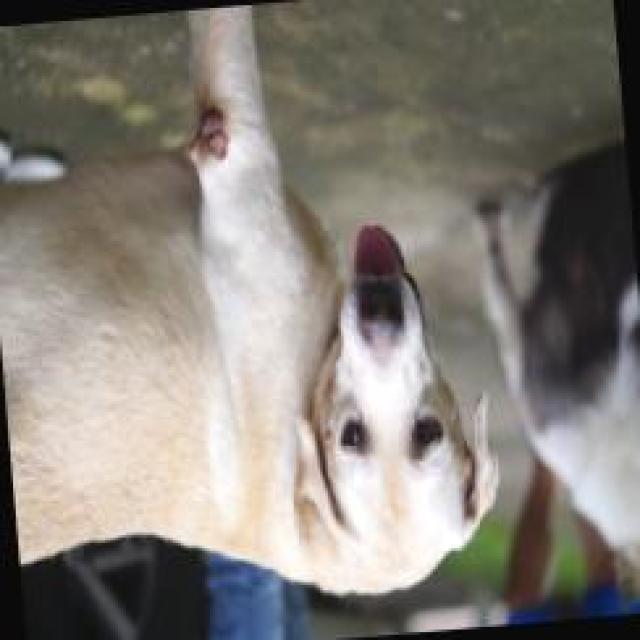
Canine hypersensitivity reaction — allergic skin response with urticaria, erythema, pruritus, and angioedema. May be food, environmental, or flea allergy related.